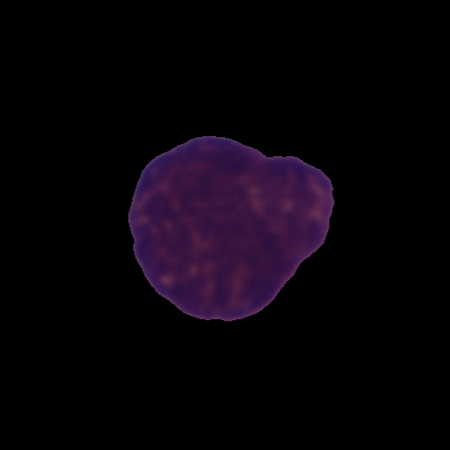
Label: cancer